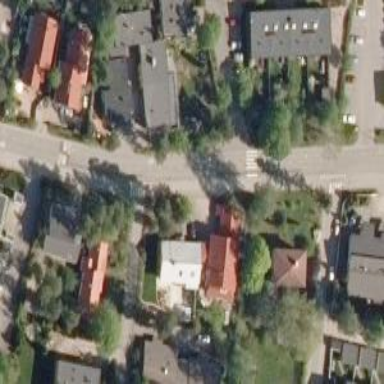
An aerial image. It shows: Road with "give way" sign.